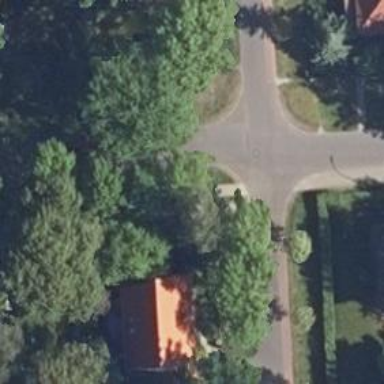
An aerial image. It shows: Residential road with asphalt surface.